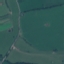
Label: Pasture